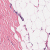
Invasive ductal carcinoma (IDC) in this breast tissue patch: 0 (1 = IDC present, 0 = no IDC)